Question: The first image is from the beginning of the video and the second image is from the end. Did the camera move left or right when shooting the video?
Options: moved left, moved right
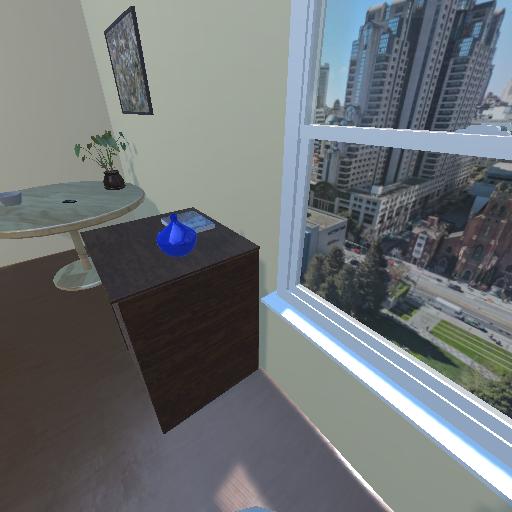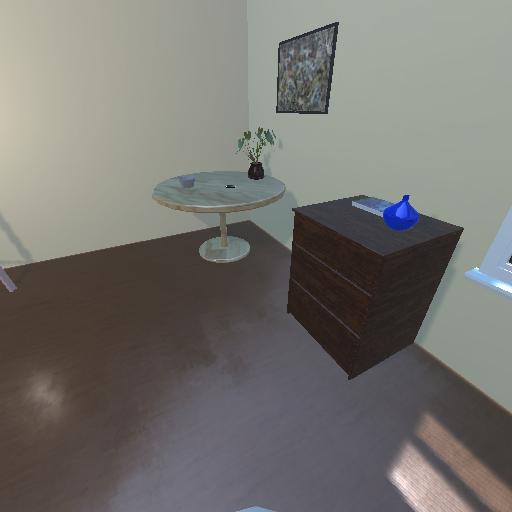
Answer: moved left